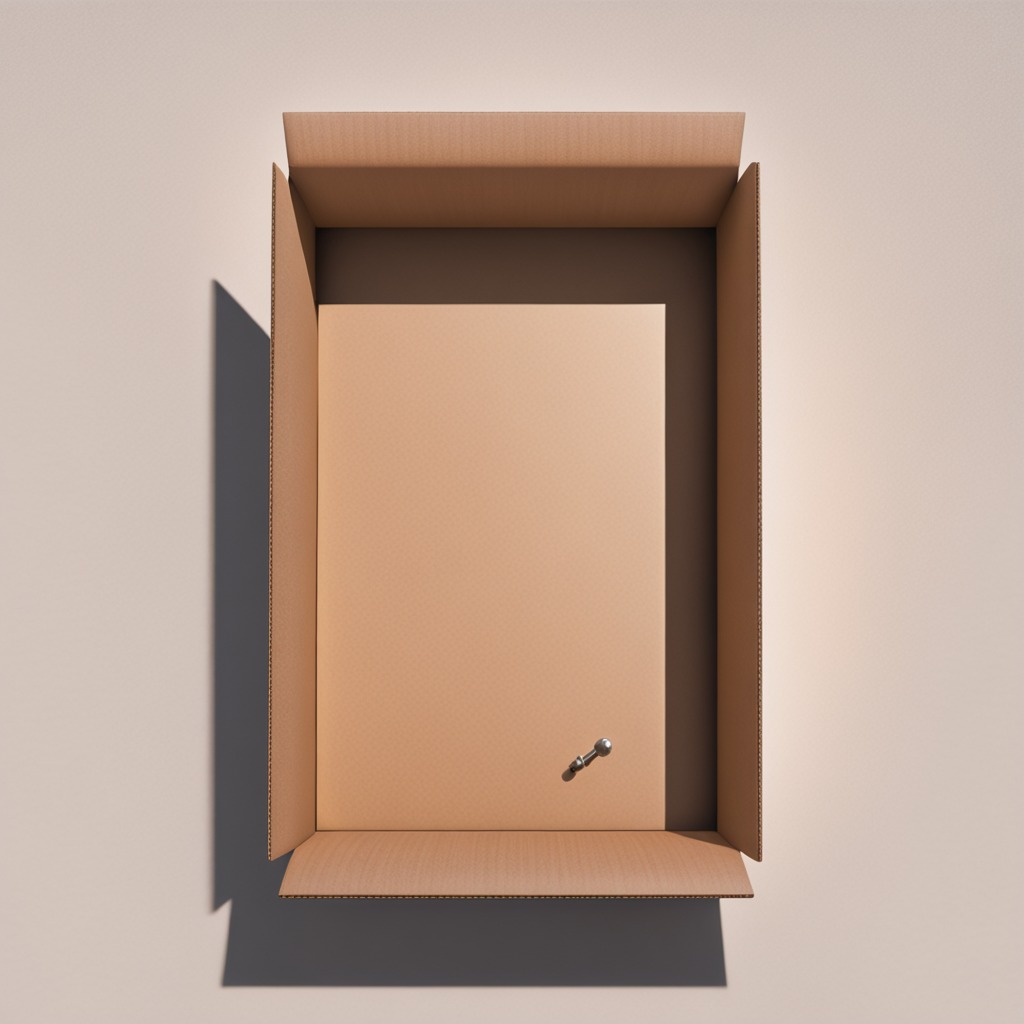
A metal screw lying on the cardboard box surface in an outdoor workshop during daytime bright natural light soft shadows slightly creased but